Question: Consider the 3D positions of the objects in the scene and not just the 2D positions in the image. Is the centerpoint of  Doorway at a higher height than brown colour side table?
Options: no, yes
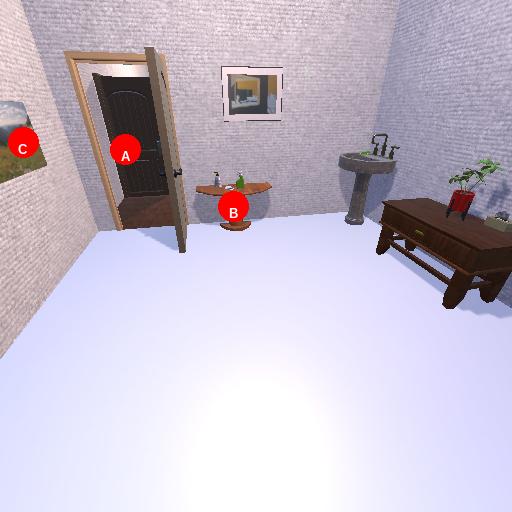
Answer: no